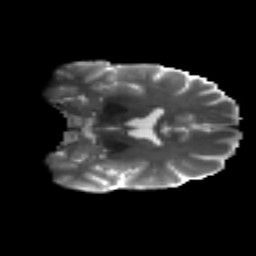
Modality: T2w
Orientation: coronal
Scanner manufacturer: siemens
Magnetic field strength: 3 T
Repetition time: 4.16 s
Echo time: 0.0806 s